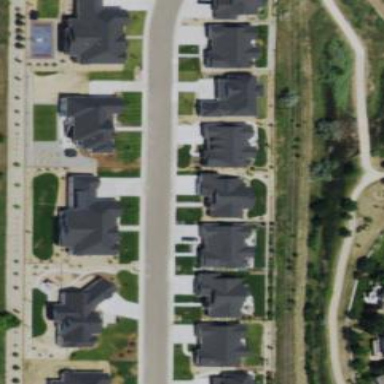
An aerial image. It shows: Single-family residential area.